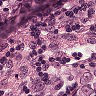
Metastatic tissue present: yes